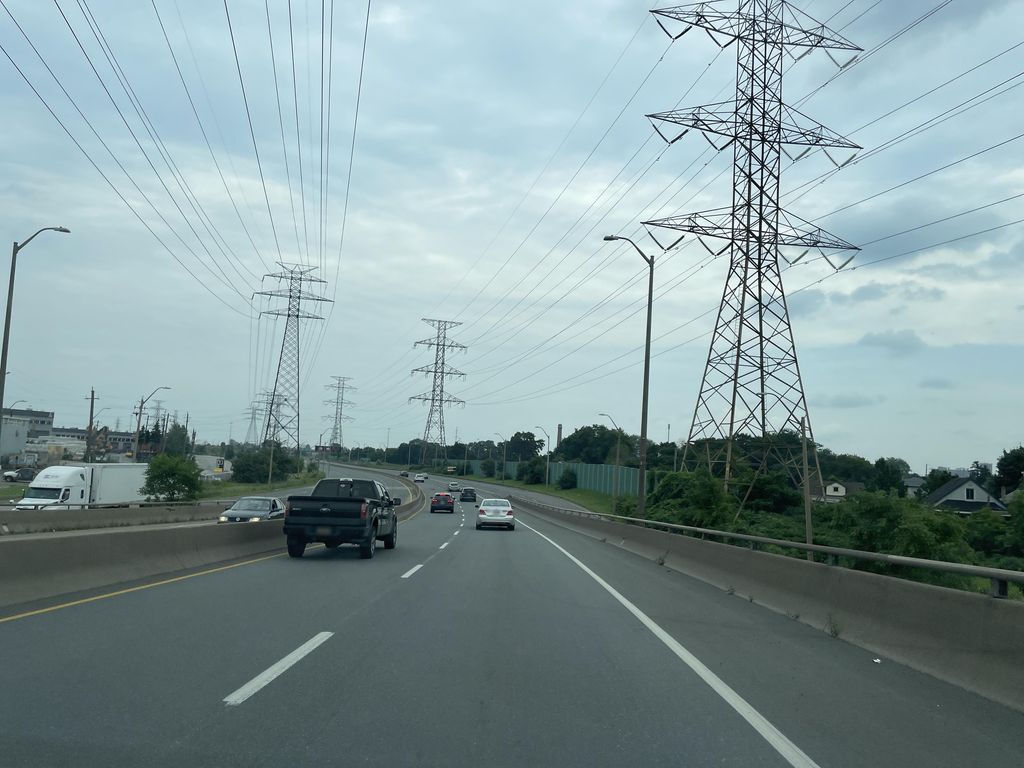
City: hamilton